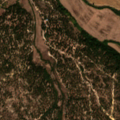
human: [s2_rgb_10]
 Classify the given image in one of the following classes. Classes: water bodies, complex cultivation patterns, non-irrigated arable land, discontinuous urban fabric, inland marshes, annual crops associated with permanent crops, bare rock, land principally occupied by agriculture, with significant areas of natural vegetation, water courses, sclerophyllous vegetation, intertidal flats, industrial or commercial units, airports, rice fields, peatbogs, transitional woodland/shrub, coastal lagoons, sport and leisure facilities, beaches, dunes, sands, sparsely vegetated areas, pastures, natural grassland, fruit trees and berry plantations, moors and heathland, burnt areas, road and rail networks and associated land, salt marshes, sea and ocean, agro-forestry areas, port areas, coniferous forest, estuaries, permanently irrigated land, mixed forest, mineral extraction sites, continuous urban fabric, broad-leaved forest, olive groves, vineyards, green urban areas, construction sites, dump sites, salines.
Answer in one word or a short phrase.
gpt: rice fields, pastures, broad-leaved forest